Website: walmart
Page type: account-selection
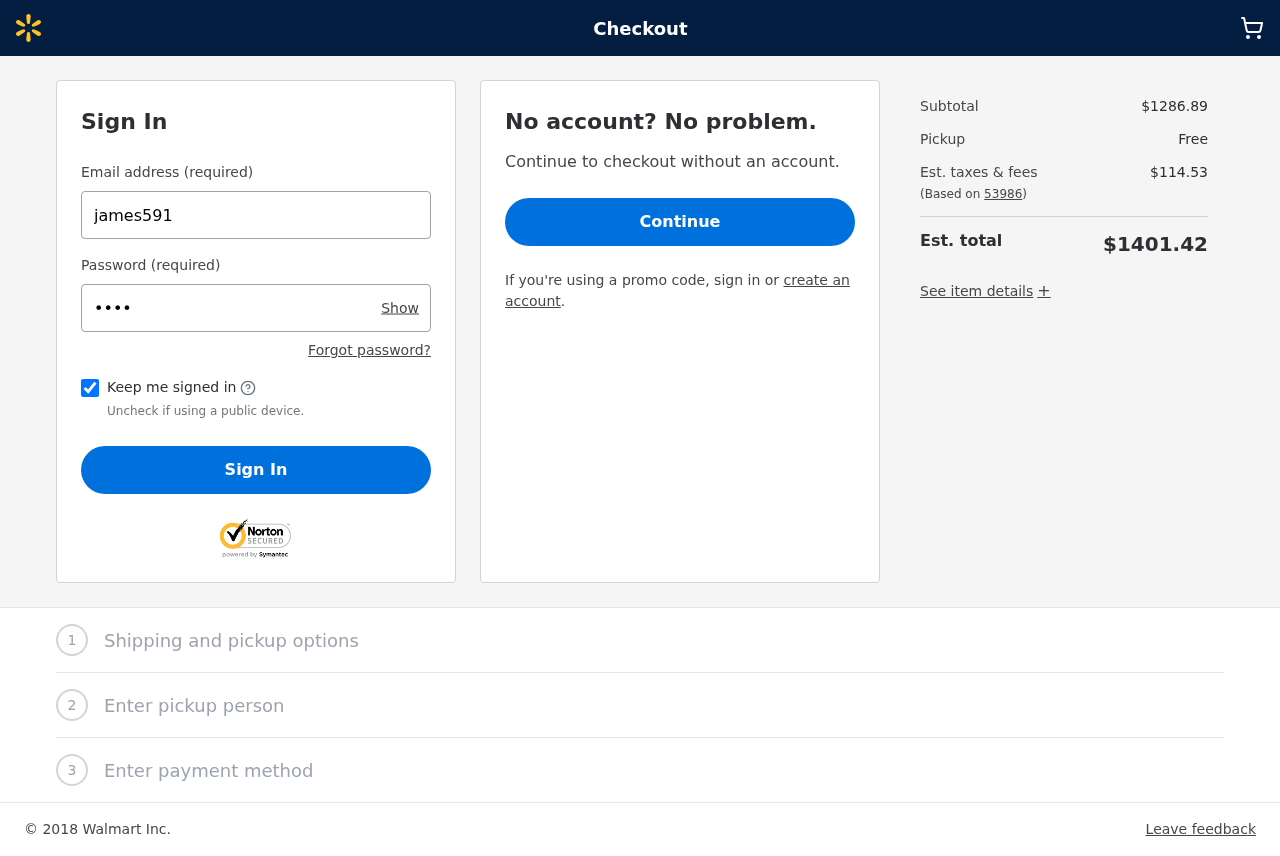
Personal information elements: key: PII_LOGIN_USERNAME
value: james591
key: PII_POSTCODE
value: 53986
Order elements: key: ORDER_SUBTOTAL
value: $1286.89
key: ORDER_TAX
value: $114.53
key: ORDER_TOTAL
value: $1401.42